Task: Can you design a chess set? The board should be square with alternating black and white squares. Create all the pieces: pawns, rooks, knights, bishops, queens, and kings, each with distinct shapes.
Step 3424:
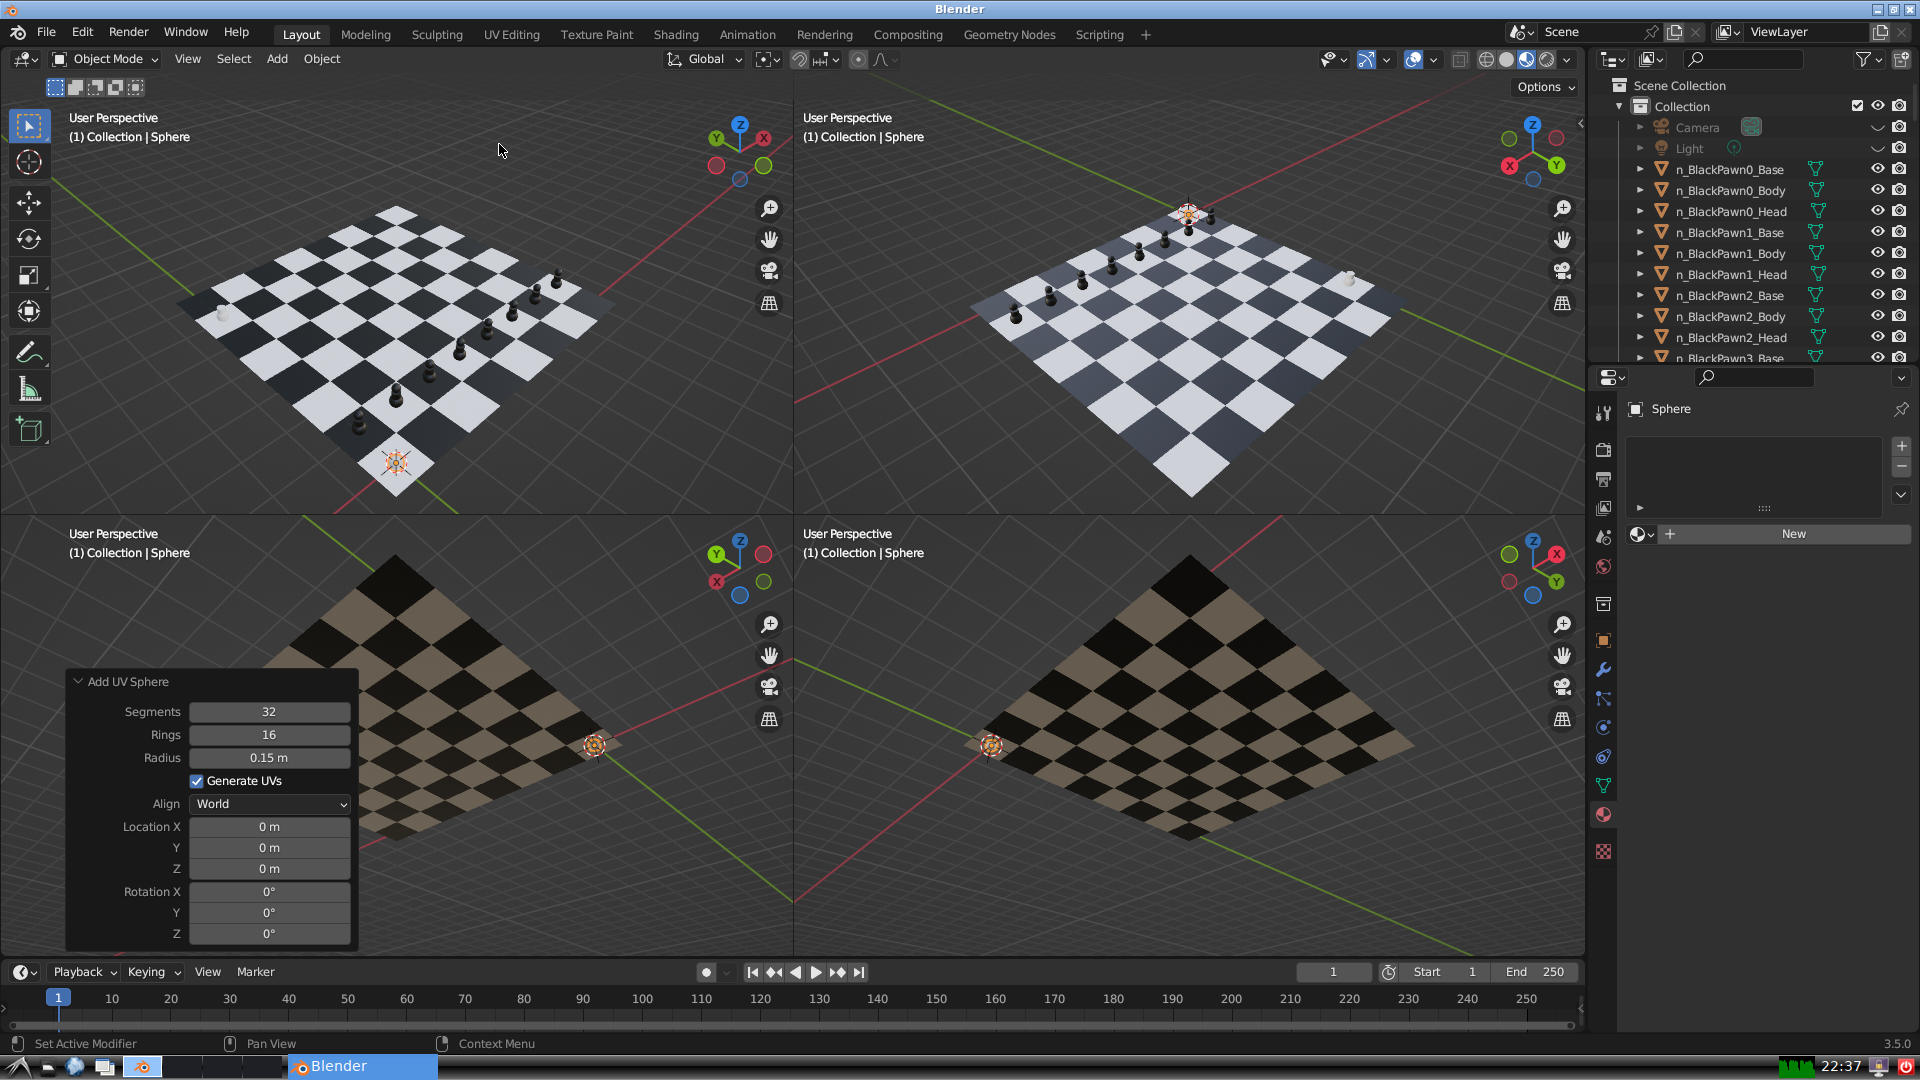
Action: {"mouse_move": [270, 758]}